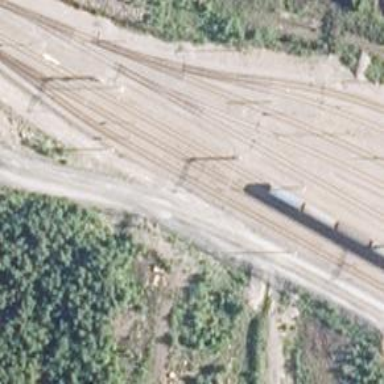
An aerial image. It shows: Wedge is used for the railway derail.